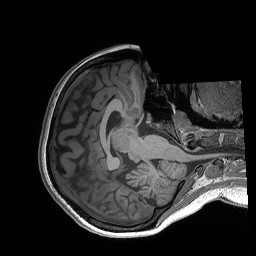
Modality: T1w
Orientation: axial
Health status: healthy
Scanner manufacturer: siemens
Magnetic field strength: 3 T